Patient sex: M
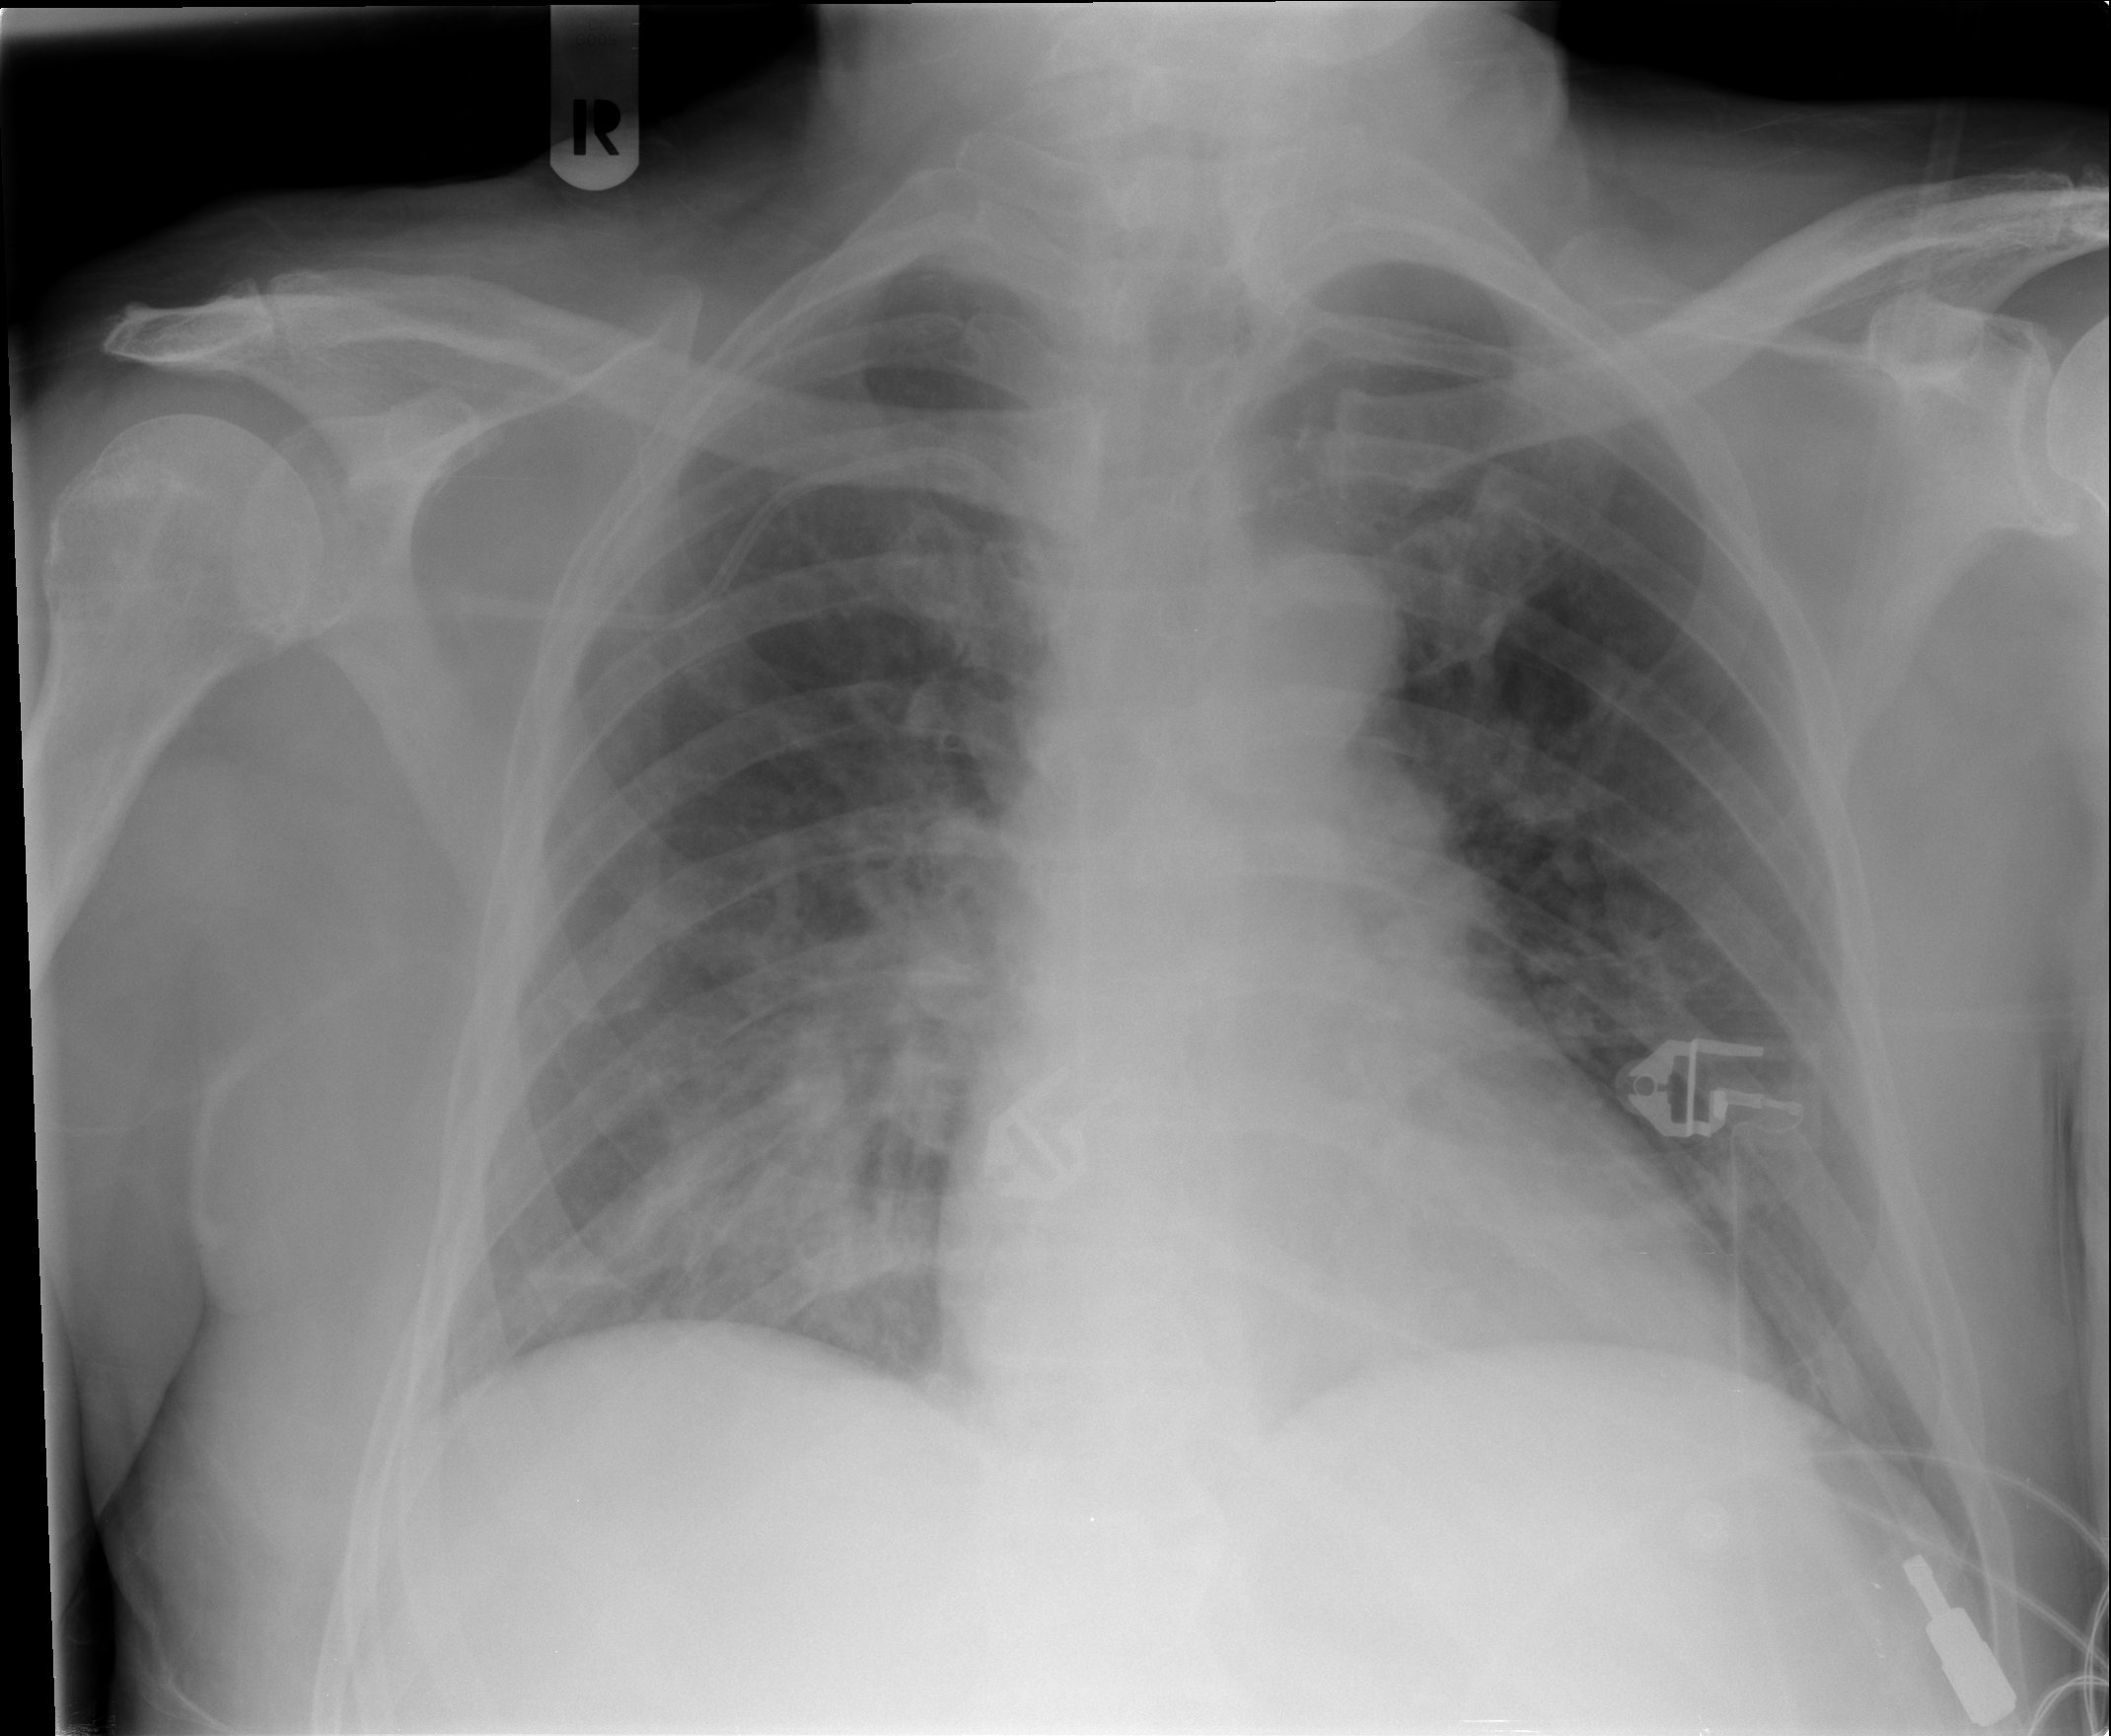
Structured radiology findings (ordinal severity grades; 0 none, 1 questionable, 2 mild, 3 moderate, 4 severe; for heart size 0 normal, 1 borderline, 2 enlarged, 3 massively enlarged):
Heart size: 1
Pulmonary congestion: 2
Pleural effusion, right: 0
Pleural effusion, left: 0
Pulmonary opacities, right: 2
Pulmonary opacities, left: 0
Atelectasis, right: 2
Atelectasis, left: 1